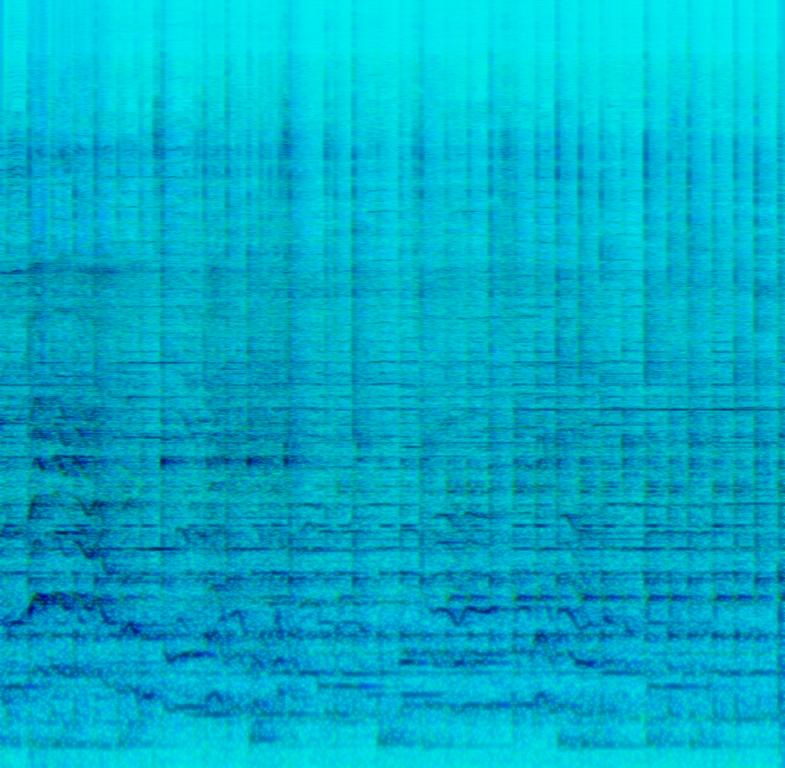
This carnatic song features a female voice singing the main melody. This is accompanied by percussion played on the ghatam. A violin plays a melody matching the vocal melody. A morsing is played in the background. Other instruments are not clearly audible due to the low quality of recording. This song can be played in a religious gathering.